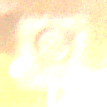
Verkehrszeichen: EndeUmweltzone
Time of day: Night
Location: Outdoor (Suburban)
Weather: Clear
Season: NotSpecified
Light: Artificial